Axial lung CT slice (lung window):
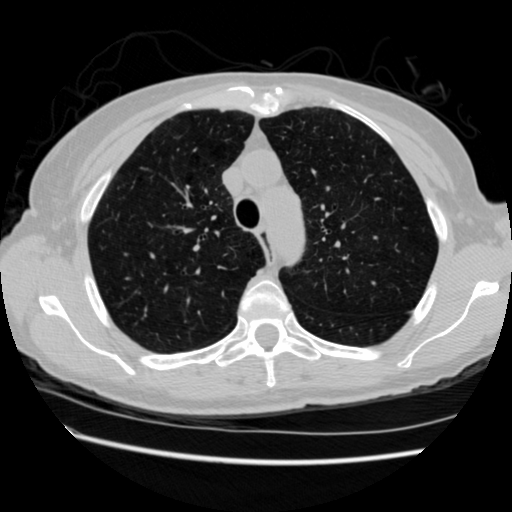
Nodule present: no